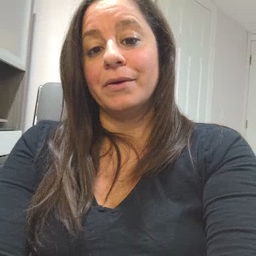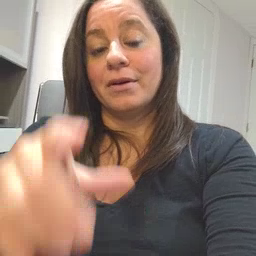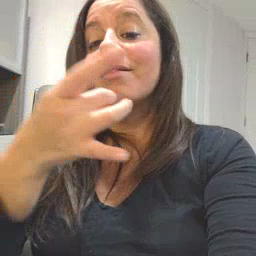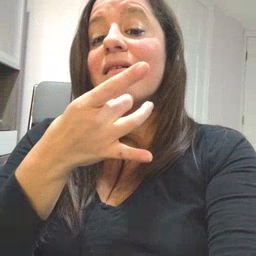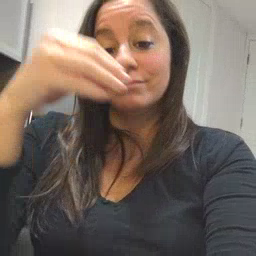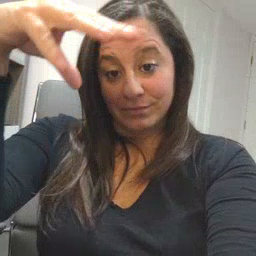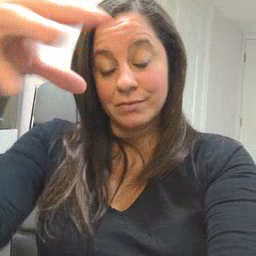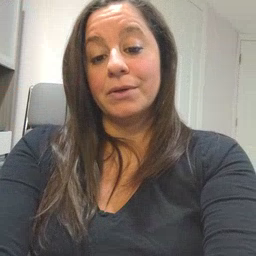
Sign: lamp